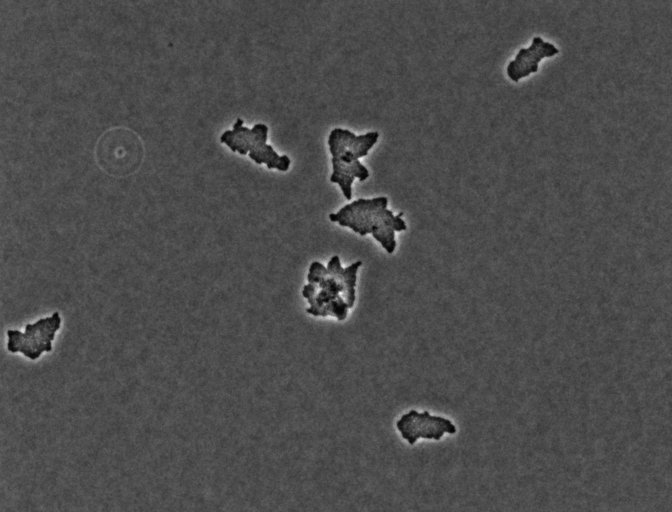
Phase contrast microscopy, 20x objective, 3 h incubation